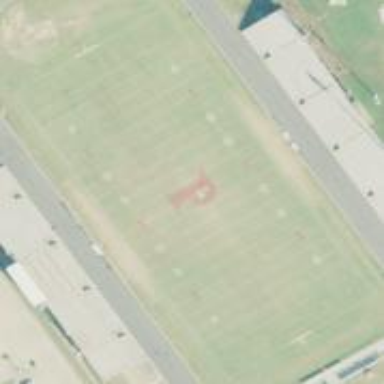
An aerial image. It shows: American football pitch for leisure and sport activities.